Field crop: tomato
Growth stage: 1
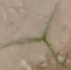
Species: cyperus